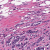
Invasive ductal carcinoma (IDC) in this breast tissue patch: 0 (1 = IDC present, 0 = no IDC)